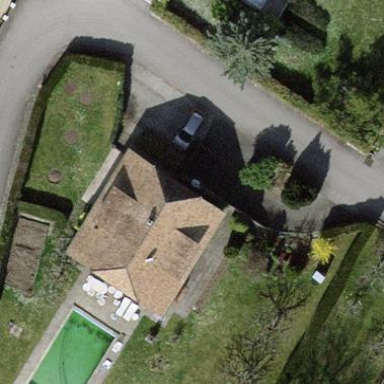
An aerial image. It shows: Detached building.